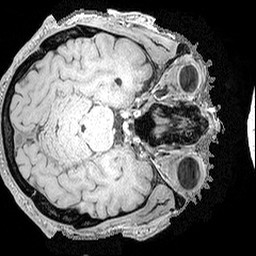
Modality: MP2RAGE
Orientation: axial
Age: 56
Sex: male
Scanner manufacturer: siemens
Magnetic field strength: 3 T
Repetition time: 5 s
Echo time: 0.00298 s